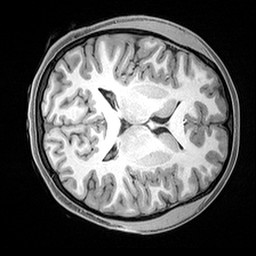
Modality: T1w
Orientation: axial
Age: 20
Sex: female
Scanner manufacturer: siemens
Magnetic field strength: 3 T
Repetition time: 2.4 s
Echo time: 0.00217 s